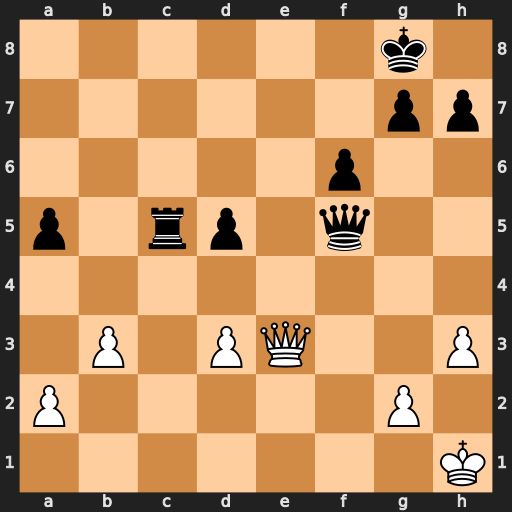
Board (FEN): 6k1/6pp/5p2/p1rp1q2/8/1P1PQ2P/P5P1/7K
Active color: w
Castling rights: -
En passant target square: -
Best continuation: Qe8#